Question: In problems like this,
If I were solving a problem in C using recursion where I'd have to find all TRUE or FALSE values for X1, X2 AND X3 satisfying the expression, how would I compare the alignment (whether or not a variable is NOT like X2 in the first clause)against actual true and false values? I could use 0 and 1 and recursively try all permutations, but I'm unsure how to actually go about computing this.
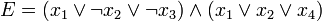
Answer: I'm not entirely sure about your question, but you have 4 boolean values which can be represented by 4 bits. By exploiting the internal respresentation for integrals, you can make that in a 'for' loop to check for all possible combinations:
'''
for( int i = 0; i < 16; ++i ) // That's 2^4
{
int x1 = i & 1;
int x2 = i & 2;
int x3 = i & 4;
int x4 = i & 8;
if( ( x1 || !x2 || !x3 ) && ( x1 || x2 || x4 ) )
... the expression holds for this combination, store it somewhere ...
}
'''